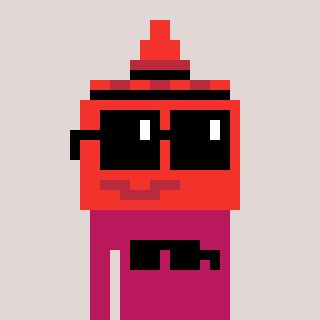
a pixel art character with square black sunglasses, a ketchup-shaped head and a darkpink-colored body on a warm background